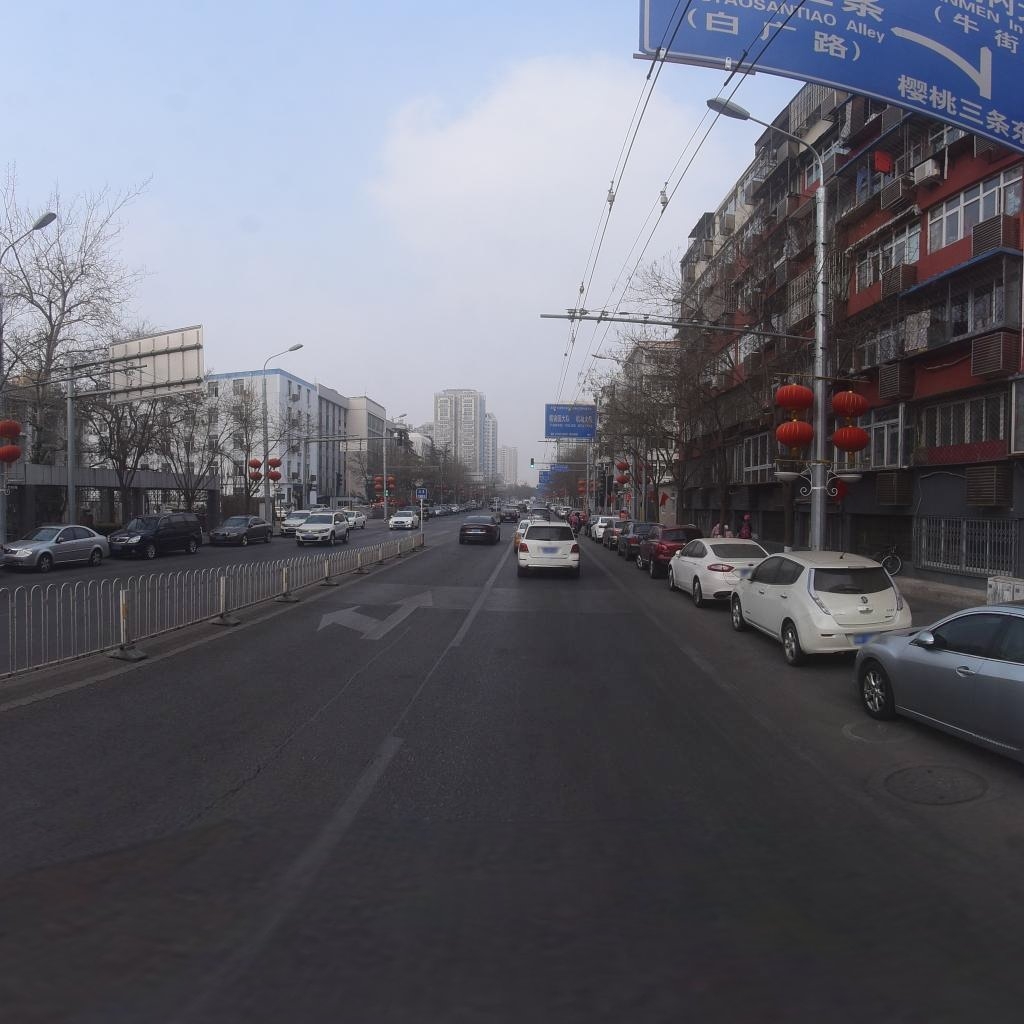
Region: Xicheng
Road damage annotations: longitudinal patch, longitudinal patch, manhole cover, manhole cover, longitudinal crack